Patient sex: M
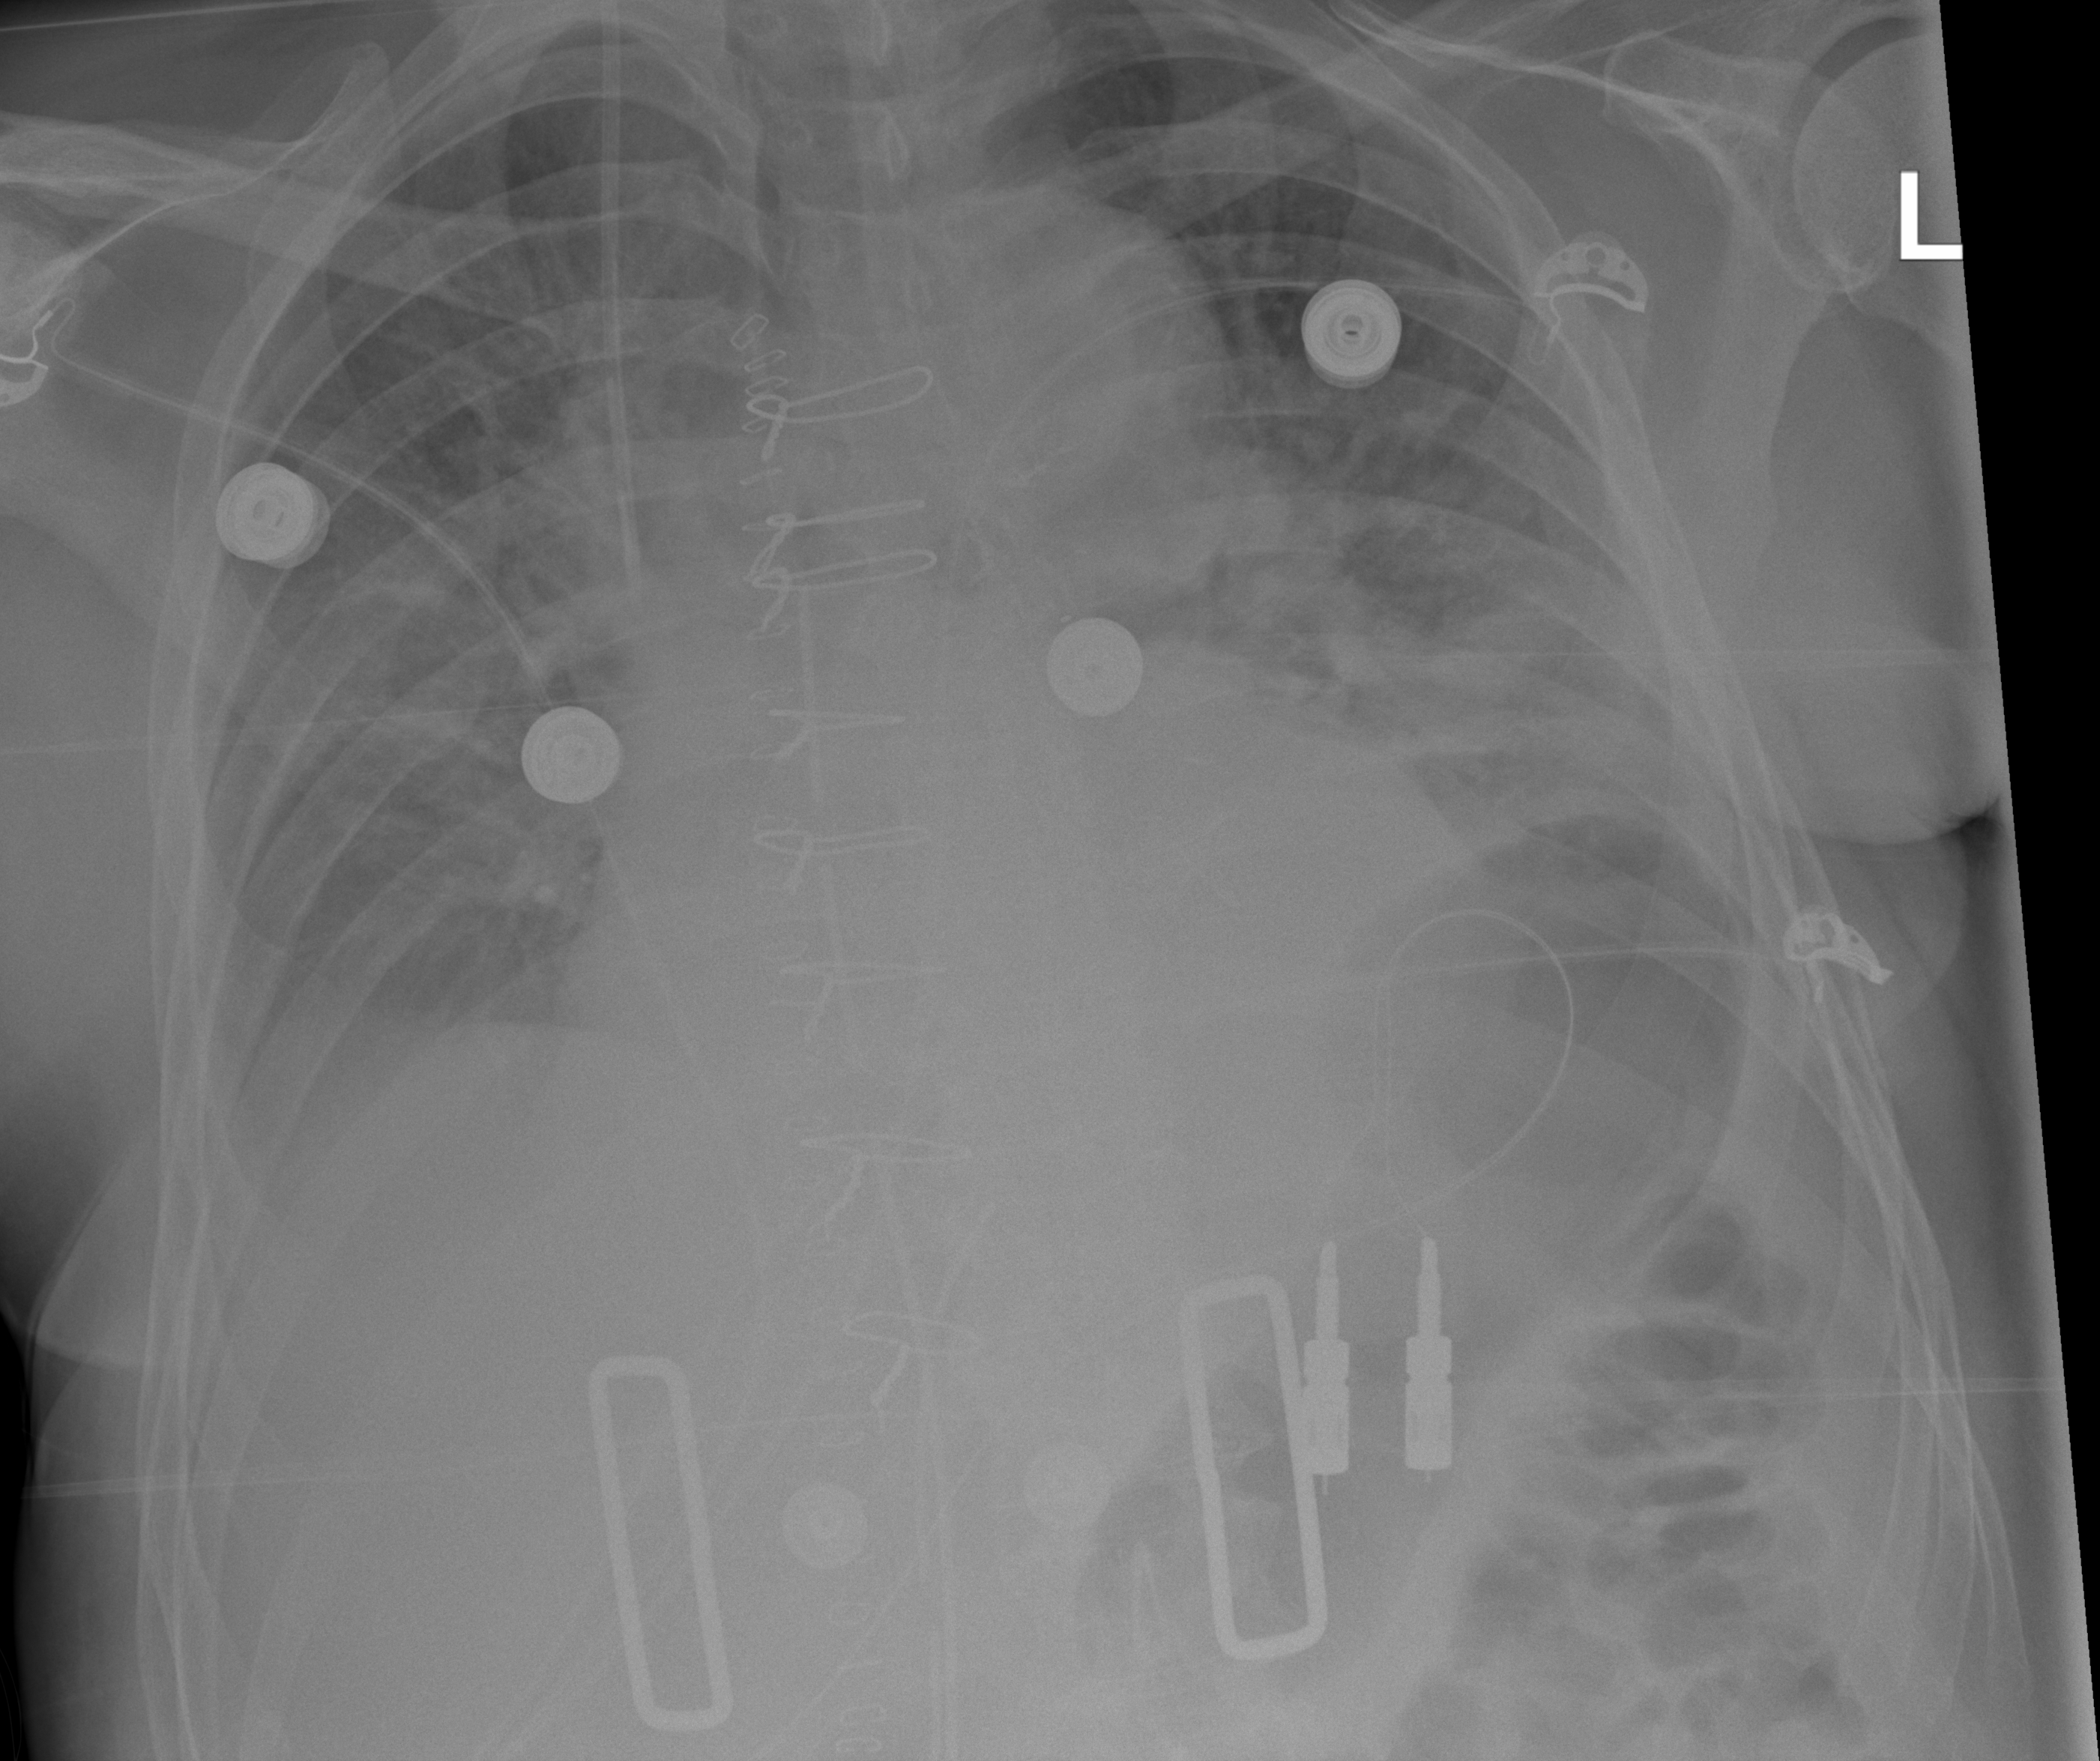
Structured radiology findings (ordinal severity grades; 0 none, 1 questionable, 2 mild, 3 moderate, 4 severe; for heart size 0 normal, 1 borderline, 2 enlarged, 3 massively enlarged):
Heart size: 0
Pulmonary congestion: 2
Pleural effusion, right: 0
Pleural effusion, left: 0
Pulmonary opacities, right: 0
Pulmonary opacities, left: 2
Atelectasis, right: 0
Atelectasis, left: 2